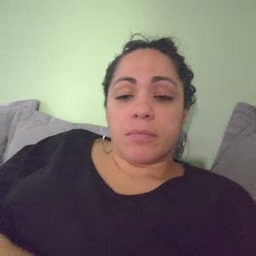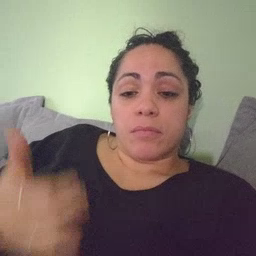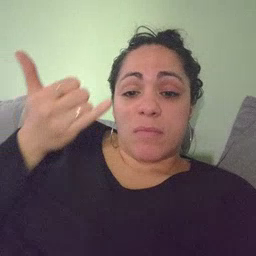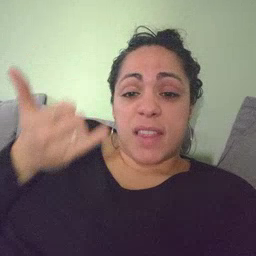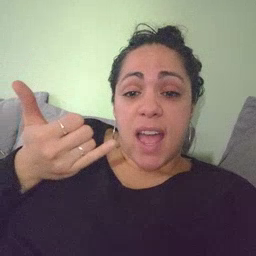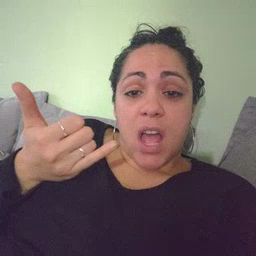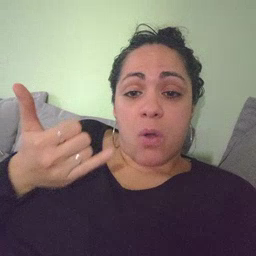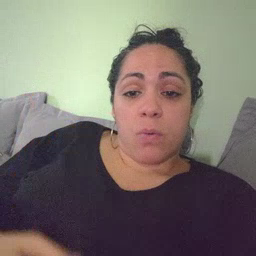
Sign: now